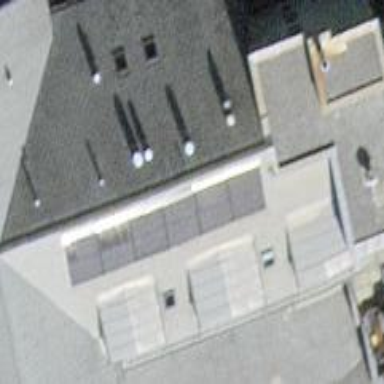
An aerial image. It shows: Hotel building.